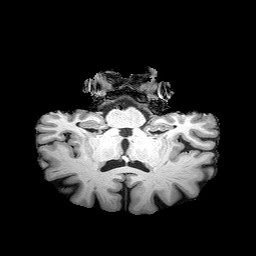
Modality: T1w
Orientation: sagittal
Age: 56
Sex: female
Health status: healthy